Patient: sex F, age 69
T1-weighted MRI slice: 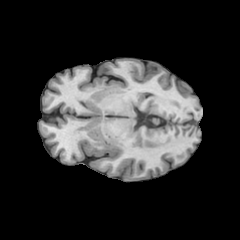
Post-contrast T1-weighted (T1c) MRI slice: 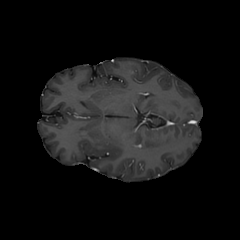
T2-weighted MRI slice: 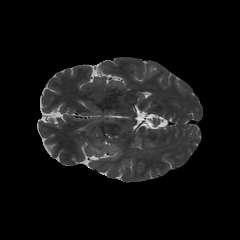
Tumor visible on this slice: yes
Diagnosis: Astrocytoma, IDH-wildtype
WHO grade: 2